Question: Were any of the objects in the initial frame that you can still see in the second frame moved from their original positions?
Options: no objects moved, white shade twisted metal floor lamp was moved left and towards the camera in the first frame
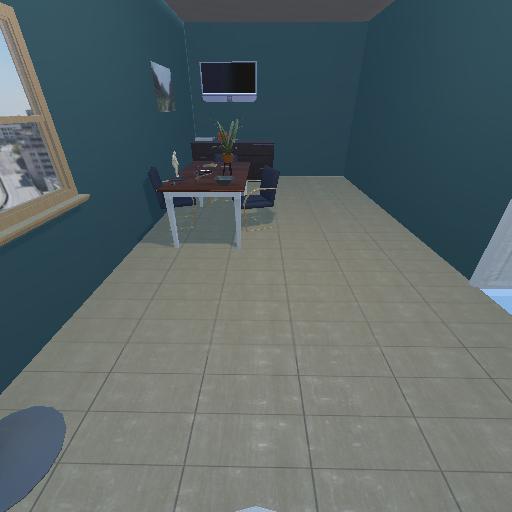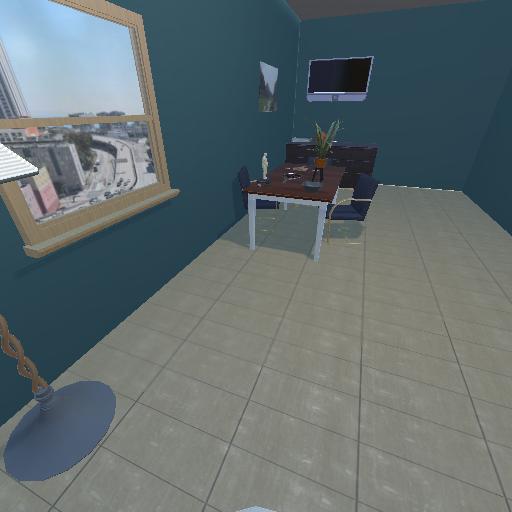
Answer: no objects moved